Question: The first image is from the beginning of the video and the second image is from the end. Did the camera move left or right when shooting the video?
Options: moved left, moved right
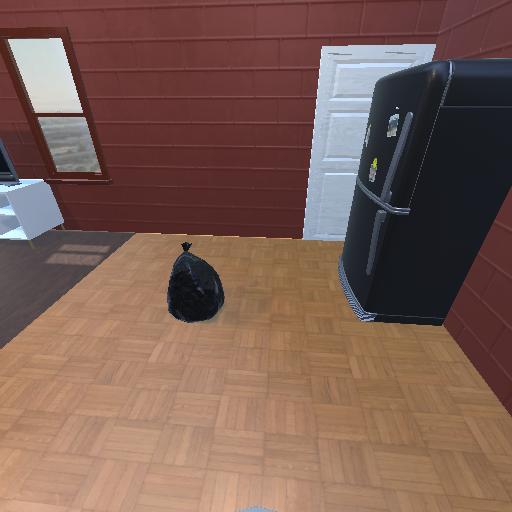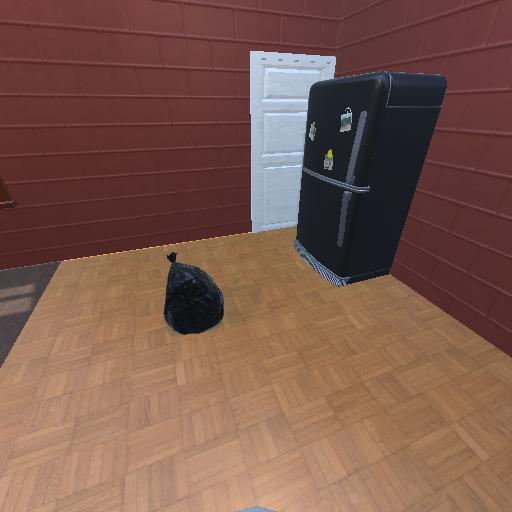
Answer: moved left